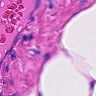
Metastatic tissue present: no